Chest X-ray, AP view. Patient: 77 years old, sex M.
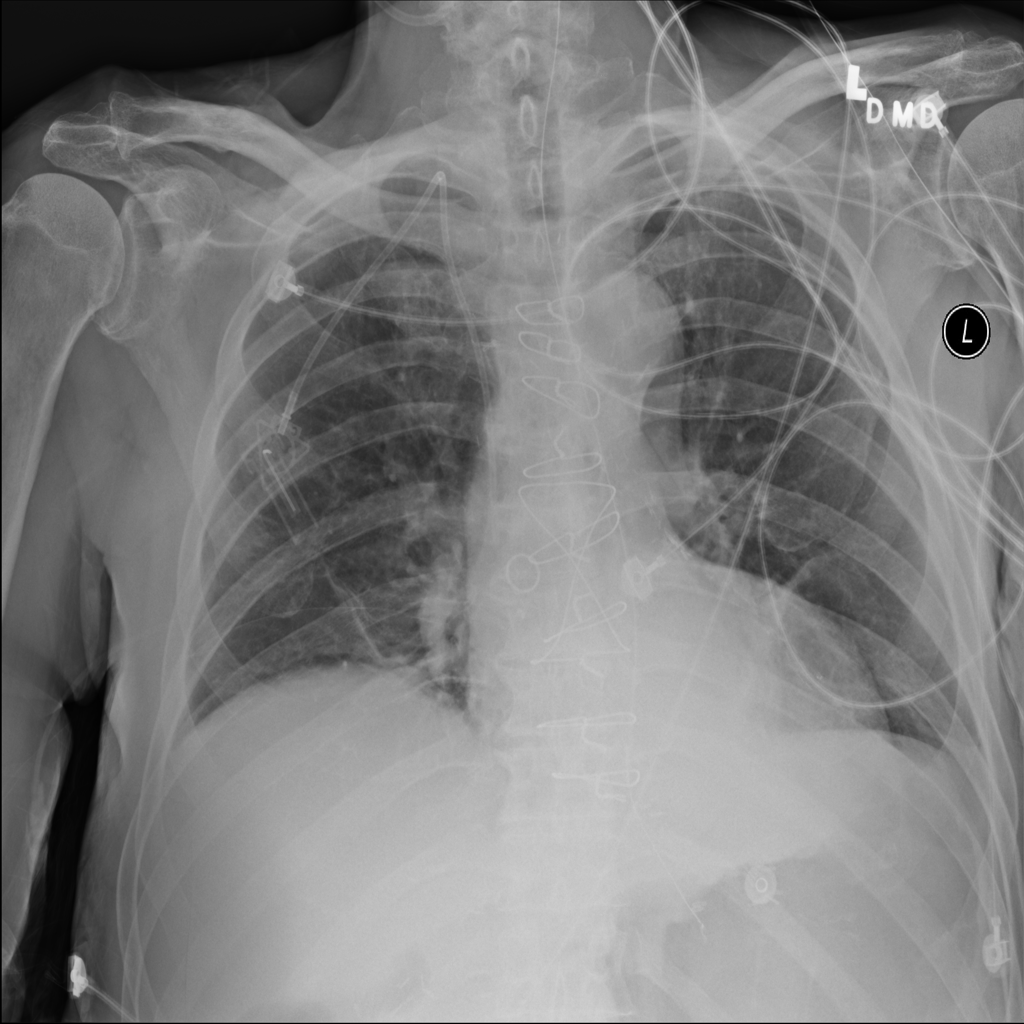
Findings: Atelectasis, Infiltration